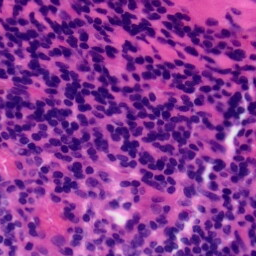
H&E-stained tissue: Tonsil